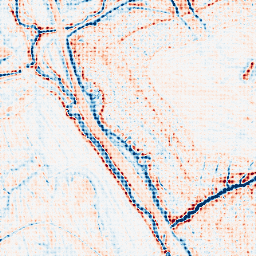
Category: edge_preserving
Decomposition family: anisotropic_diffusion
Decomposition parameters: iterations: 50
kappa: 10
gamma: 0.05
Upsampling method: sinc_blackman
Upsampling parameters: scale: 8
kernel_size: 8
Upsampling scale: 8